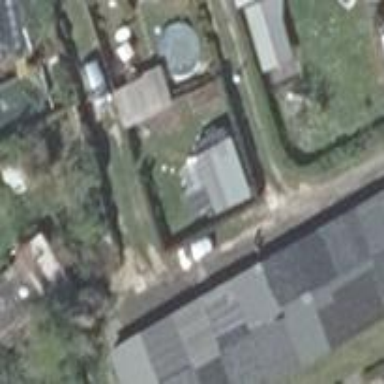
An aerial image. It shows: Group of garages.